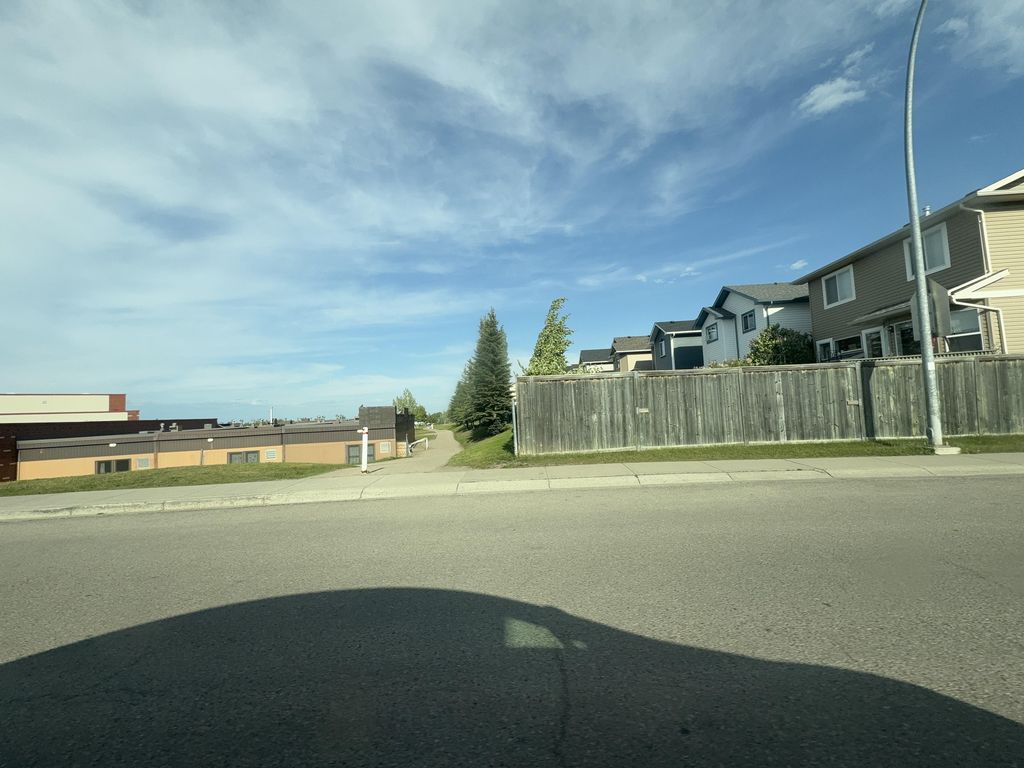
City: calgary